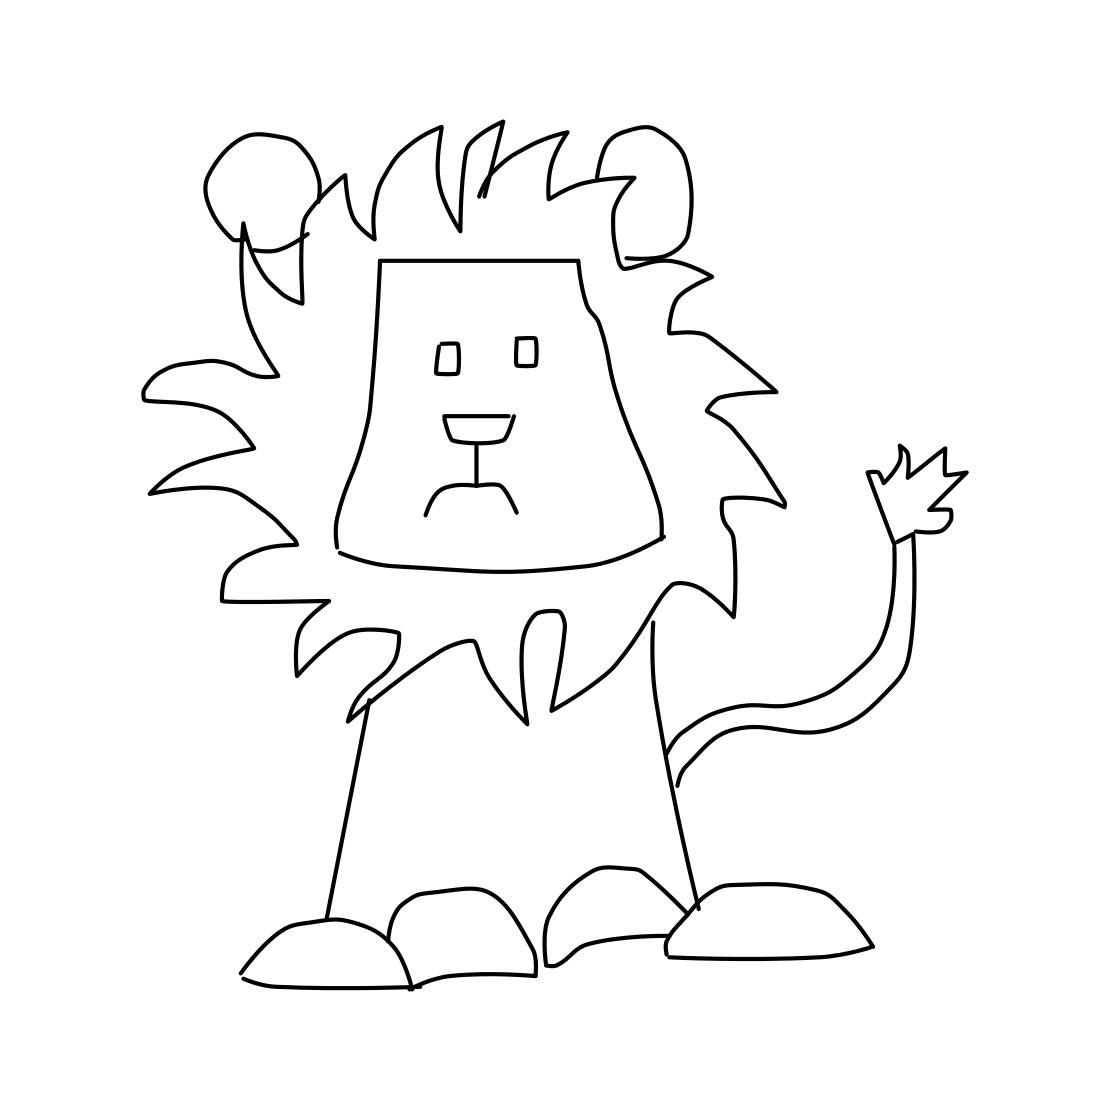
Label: lion